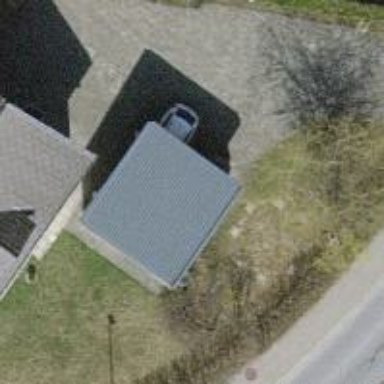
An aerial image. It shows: View of roof of building.